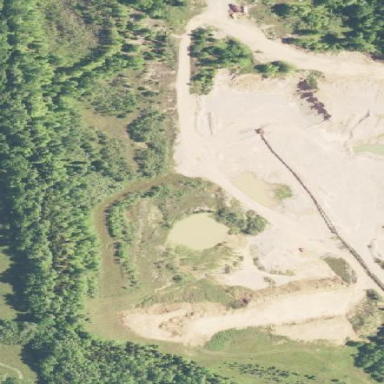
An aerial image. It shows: Quarry area.